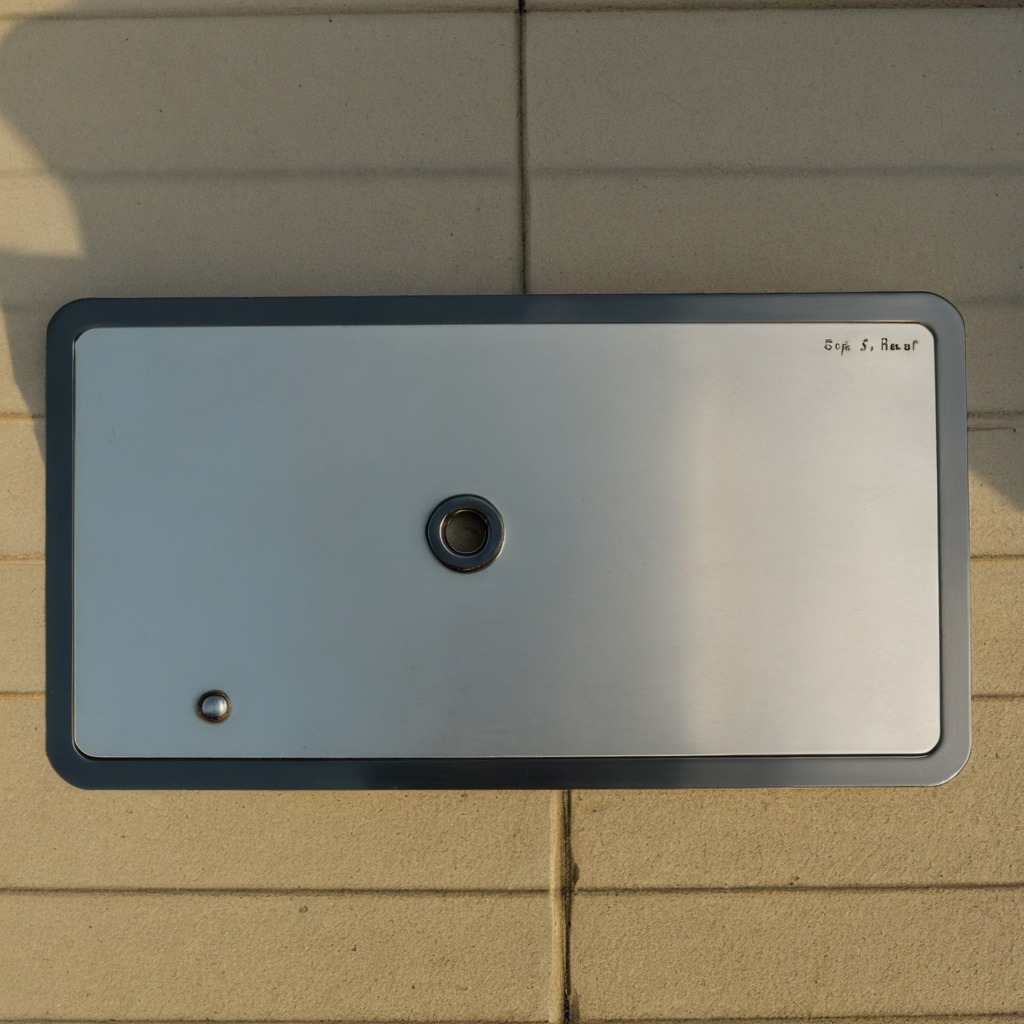
A flat metal washer is lying on a textured surface.